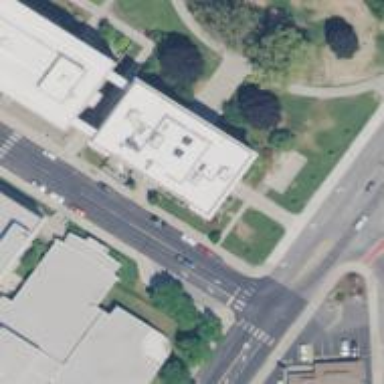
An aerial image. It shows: Courthouse building.